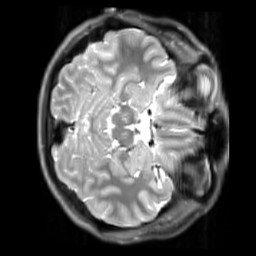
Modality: PDw
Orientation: axial
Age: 23
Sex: male
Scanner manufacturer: siemens
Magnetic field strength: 3 T
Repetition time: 11.88 s
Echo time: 0.014 s